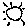
Label: sun